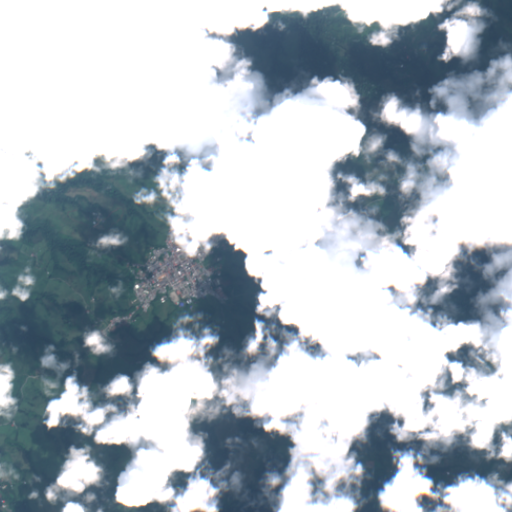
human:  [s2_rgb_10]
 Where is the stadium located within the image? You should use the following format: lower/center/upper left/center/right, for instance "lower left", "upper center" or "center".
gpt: The stadium is located in the center left of the image.
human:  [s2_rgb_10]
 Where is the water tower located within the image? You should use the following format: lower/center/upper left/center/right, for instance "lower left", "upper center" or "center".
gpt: The water tower is located in the upper right of the image.
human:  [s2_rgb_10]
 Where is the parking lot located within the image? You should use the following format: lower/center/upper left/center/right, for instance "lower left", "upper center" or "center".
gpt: There is no parking lot in the image.